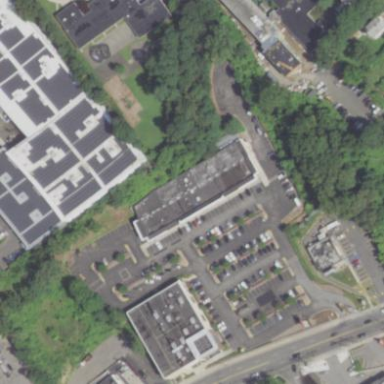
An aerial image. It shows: Part of building.